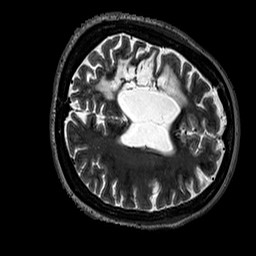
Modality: T2w
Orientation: axial
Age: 31
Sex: female
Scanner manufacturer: siemens
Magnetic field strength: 3 T
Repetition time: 3.2 s
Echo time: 0.567 s